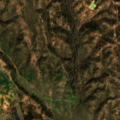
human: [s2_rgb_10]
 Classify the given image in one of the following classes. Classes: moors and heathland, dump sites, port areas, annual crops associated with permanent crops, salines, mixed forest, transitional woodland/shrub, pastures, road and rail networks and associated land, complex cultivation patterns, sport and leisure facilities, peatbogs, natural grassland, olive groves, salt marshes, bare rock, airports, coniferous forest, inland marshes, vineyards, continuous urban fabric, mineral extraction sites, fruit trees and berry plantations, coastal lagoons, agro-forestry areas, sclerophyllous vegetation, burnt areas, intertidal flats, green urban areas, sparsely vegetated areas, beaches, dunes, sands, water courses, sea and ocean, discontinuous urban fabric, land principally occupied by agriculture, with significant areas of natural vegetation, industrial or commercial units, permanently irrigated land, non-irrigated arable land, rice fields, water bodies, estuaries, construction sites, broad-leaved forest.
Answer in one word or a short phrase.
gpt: non-irrigated arable land, pastures, transitional woodland/shrub